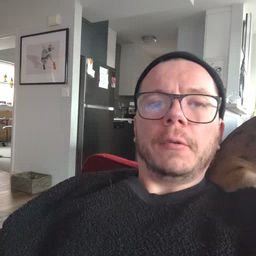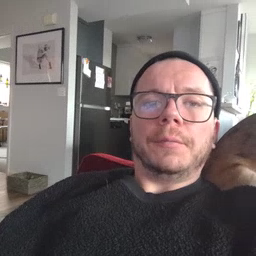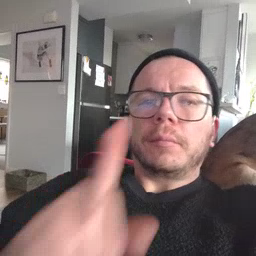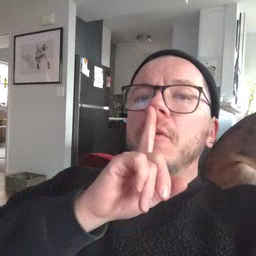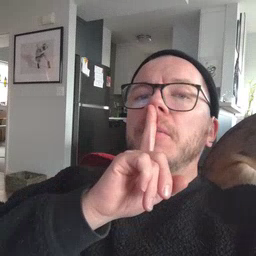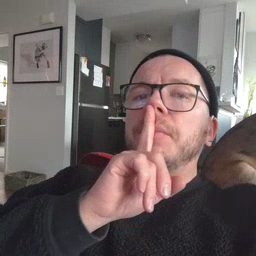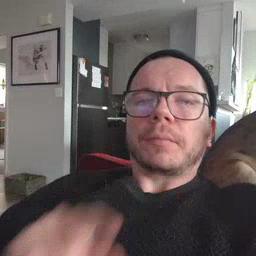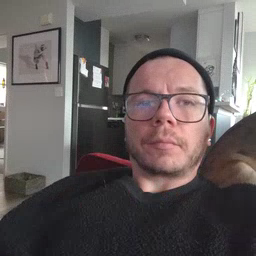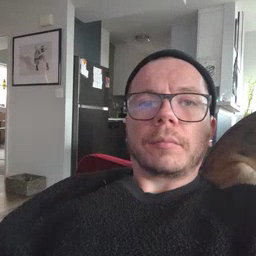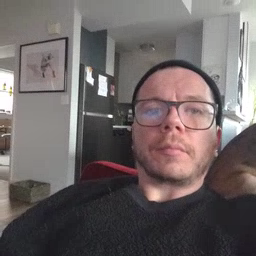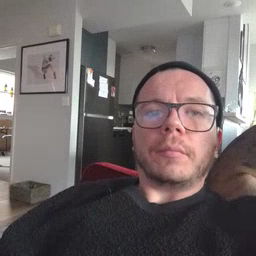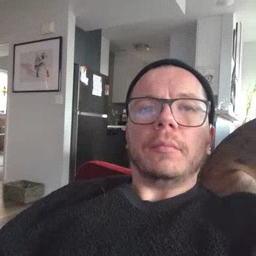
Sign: shhh